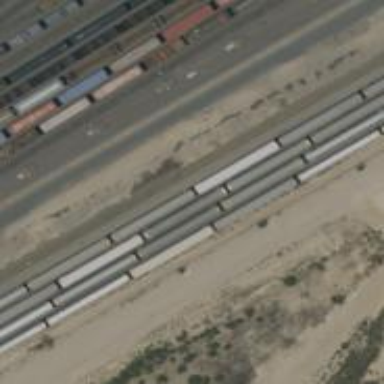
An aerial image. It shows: View of railway yard.